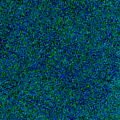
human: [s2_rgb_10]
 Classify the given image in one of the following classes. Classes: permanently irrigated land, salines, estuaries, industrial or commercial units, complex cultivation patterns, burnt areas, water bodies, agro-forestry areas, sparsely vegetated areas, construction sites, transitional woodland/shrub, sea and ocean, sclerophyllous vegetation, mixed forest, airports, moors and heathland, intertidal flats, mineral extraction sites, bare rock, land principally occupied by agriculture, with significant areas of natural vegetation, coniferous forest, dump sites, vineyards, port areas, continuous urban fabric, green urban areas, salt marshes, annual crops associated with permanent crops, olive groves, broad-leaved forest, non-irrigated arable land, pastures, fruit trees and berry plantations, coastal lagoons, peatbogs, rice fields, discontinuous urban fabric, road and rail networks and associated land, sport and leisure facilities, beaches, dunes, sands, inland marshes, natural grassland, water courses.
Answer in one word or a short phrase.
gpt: sea and ocean